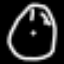
Label: clock